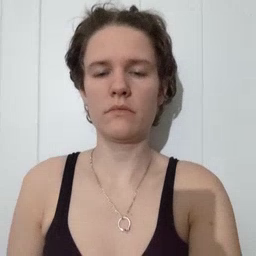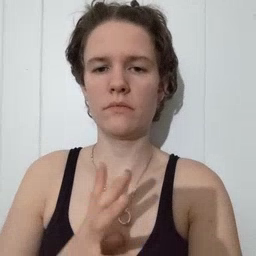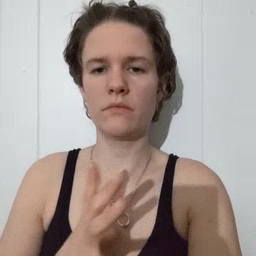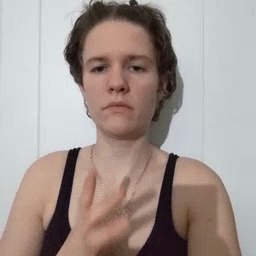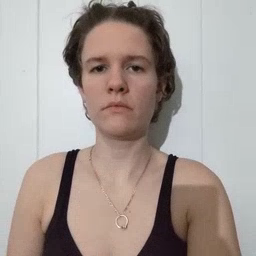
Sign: fine